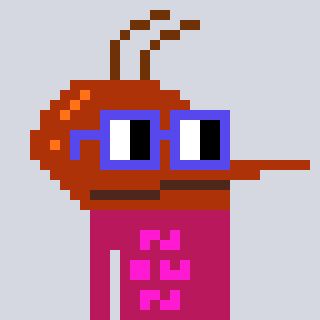
a pixel art character with square blue glasses, a mosquito-shaped head and a darkpink-colored body on a cool background